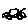
Label: car